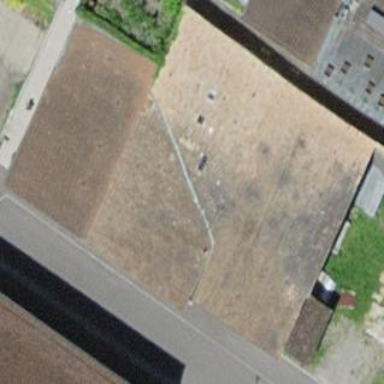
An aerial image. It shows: Building with tiled roof.